Aerial crown-view tile of a tropical tree (Barro Colorado Island, Panama), acquired 20241112:
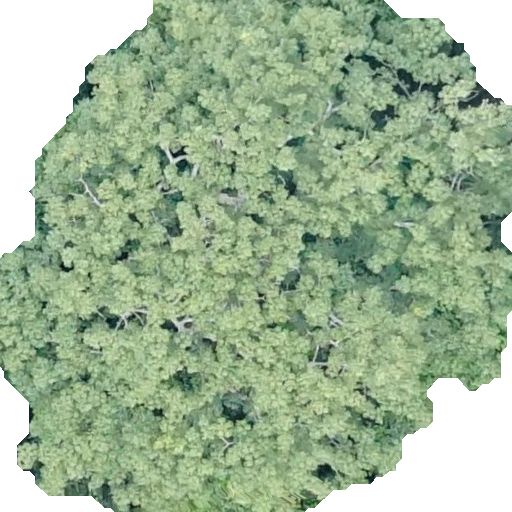
Species: Pseudobombax septenatum
GBIF accepted scientific name: Pseudobombax septenatum
Crown area: 356.3 m²